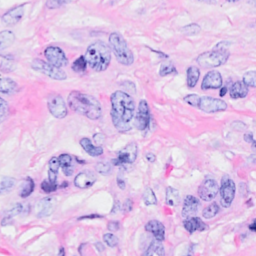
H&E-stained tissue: Breast